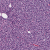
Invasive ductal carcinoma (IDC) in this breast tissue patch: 1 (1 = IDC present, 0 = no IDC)